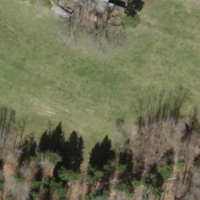
EUNIS habitat code: 44
Species observed at this site:
Maniola jurtina
Coenonympha pamphilus
Melanargia galathea